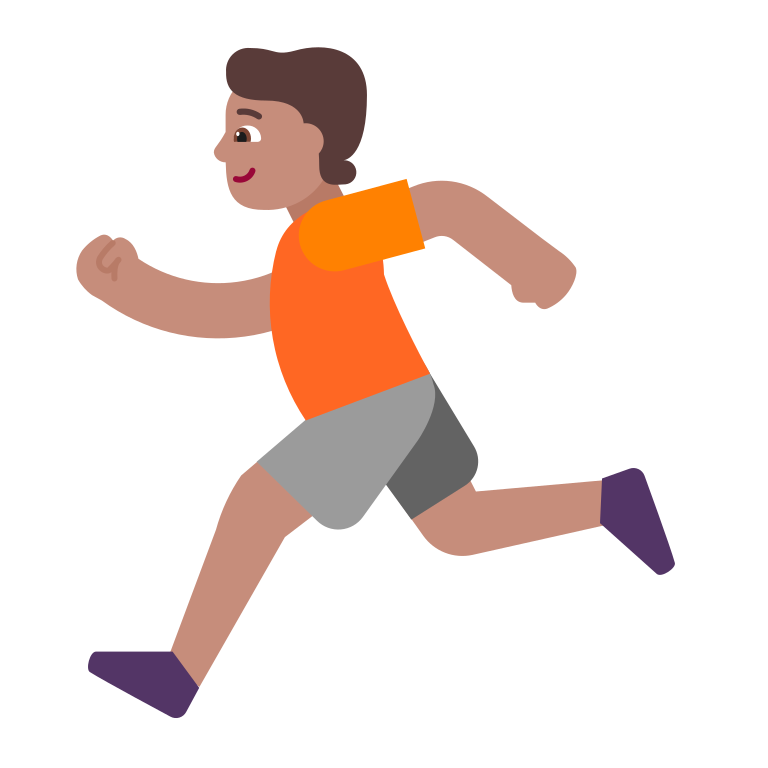
person running flat